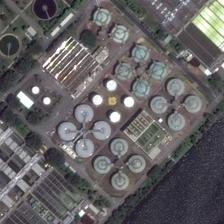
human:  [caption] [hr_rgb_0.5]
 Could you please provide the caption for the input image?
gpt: many storage tanks are in a factory near a piece of water .

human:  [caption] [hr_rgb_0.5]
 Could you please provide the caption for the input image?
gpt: many storage tanks are in a factory near a piece of water .

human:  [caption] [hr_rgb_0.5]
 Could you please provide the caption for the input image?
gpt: yellow and white neatly placed in the oil storage tank on the ship .

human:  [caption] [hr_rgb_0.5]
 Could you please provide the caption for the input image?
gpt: the oil tanker is equipped with a large number of oil tanks in the dark .

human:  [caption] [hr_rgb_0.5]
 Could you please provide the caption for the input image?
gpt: the oil tanker is equipped with a large number of oil tanks in the dark .